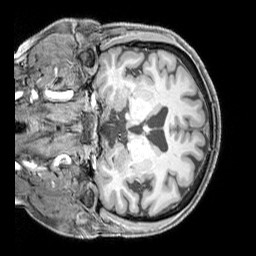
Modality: T1w
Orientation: coronal
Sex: female
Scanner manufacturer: siemens
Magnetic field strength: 3 T
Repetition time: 2.3 s
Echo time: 0.00226 s